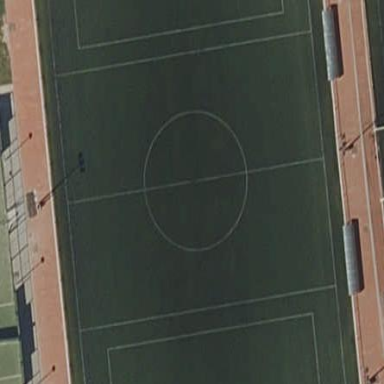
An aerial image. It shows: Soccer pitch designated for leisure and sports activities.